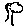
Label: tree